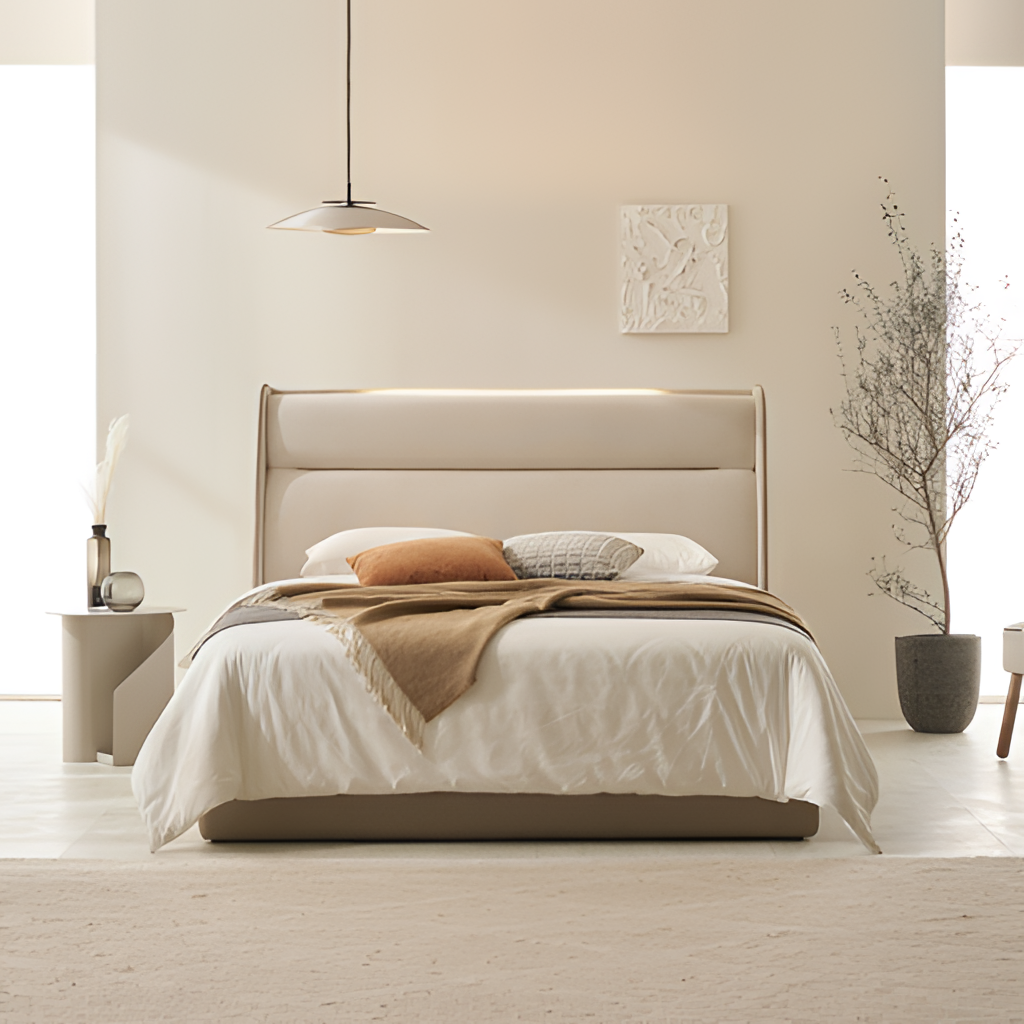
beige fabric bed, bedroom, beige paint wallpaper, with solid pattern, contemporary, beige tile flooring, with large square pattern